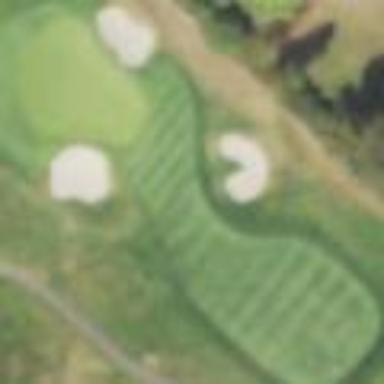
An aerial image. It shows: Grassy area designated as golf fairway.